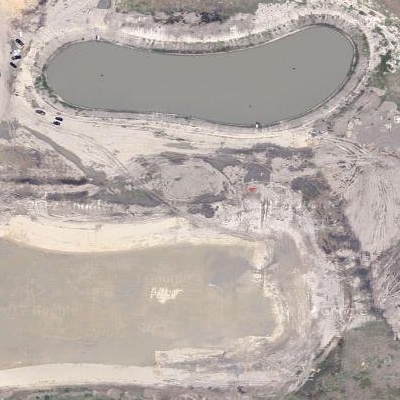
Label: RiverLake